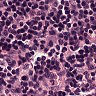
Metastatic tissue present: no